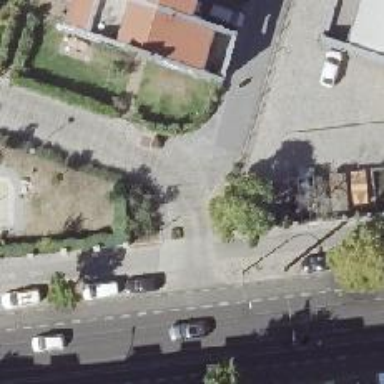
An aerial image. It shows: Living street.